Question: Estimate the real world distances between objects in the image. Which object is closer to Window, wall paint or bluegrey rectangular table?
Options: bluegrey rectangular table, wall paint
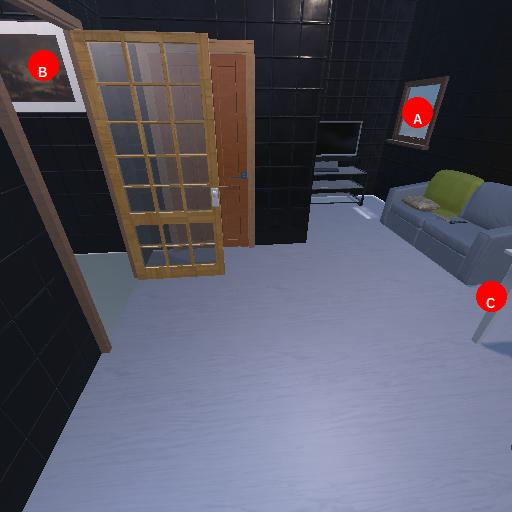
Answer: bluegrey rectangular table